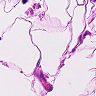
Metastatic tissue present: no